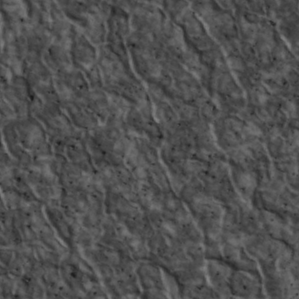
Label: non_frost